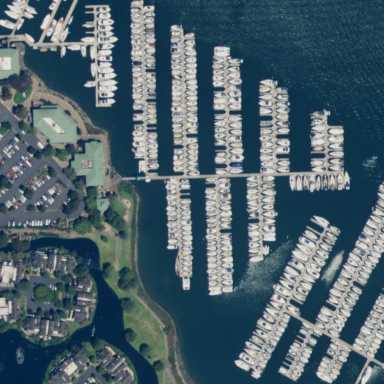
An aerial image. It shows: Marina with sanitary dump station available.